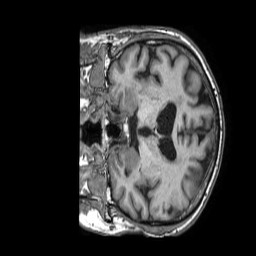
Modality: T1w
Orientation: coronal
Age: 61
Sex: male
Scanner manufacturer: philips
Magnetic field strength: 1.5 T
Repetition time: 0.007107 s
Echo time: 0.003208 s